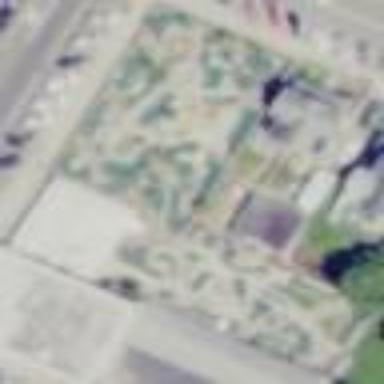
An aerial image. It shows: Miniature golf leisure land.